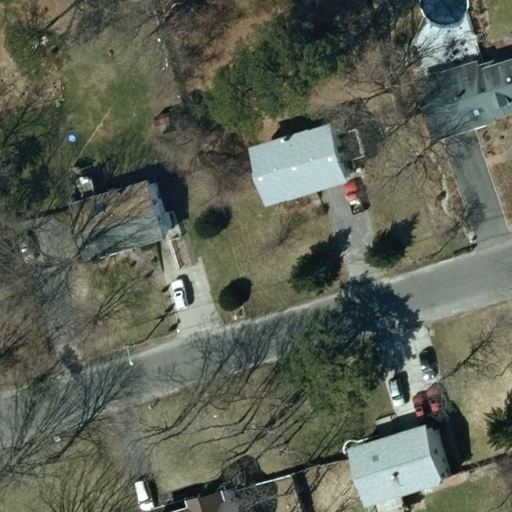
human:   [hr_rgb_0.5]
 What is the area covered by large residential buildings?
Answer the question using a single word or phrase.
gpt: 0m2

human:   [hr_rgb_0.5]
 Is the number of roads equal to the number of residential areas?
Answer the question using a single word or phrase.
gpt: yes

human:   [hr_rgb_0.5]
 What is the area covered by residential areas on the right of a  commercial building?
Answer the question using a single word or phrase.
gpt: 0m2

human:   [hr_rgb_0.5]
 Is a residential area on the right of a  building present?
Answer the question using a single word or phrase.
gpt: no

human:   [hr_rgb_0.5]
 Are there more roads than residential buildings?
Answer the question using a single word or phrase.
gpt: no

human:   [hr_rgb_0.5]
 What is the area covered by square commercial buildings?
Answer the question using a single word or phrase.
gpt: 0m2

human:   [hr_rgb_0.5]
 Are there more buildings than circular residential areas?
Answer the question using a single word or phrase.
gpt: yes

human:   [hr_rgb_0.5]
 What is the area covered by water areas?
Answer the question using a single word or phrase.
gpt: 0m2

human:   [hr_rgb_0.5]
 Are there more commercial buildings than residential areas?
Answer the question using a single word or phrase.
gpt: no

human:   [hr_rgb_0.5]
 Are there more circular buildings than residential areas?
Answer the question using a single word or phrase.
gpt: no

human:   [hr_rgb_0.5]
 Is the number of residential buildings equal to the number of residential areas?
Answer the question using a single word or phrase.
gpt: no

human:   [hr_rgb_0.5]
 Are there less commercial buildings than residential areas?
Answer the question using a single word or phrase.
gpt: yes

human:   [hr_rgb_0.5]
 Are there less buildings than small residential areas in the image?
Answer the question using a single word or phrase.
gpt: no

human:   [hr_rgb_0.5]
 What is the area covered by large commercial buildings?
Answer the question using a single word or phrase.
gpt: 0m2

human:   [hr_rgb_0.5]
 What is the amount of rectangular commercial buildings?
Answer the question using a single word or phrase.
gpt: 0

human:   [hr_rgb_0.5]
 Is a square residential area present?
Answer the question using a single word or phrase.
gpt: no

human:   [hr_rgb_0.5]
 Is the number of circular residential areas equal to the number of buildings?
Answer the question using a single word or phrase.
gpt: no

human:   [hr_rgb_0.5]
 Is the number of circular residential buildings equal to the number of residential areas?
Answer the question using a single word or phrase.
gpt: no

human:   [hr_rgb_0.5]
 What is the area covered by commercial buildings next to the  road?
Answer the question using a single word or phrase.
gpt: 0m2

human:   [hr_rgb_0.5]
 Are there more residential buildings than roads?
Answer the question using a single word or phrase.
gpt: yes

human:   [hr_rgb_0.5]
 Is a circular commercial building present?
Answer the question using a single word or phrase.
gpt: no

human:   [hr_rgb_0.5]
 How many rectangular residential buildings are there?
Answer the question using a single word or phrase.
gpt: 2

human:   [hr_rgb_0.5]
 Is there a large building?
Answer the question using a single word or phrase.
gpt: no

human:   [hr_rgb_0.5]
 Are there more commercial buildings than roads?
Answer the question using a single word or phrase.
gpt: no

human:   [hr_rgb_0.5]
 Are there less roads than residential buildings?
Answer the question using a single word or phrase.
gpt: yes

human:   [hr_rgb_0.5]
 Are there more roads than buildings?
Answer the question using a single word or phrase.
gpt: no

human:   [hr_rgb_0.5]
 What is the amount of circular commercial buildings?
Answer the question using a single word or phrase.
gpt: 0

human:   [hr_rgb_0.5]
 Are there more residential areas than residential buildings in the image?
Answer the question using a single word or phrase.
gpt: no

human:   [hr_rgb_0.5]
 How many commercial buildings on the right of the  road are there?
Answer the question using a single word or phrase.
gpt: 0

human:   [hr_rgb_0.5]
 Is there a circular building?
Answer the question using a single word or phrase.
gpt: no

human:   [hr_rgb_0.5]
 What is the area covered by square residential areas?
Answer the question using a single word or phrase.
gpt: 0m2

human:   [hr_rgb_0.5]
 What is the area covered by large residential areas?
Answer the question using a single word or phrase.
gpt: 10619m2

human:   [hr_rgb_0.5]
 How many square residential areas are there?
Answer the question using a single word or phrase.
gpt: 0

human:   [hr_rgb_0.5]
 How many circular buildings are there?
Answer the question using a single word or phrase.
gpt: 0

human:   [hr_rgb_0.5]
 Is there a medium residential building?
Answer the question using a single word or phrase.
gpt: yes

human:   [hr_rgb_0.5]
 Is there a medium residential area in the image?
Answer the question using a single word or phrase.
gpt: no